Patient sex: M
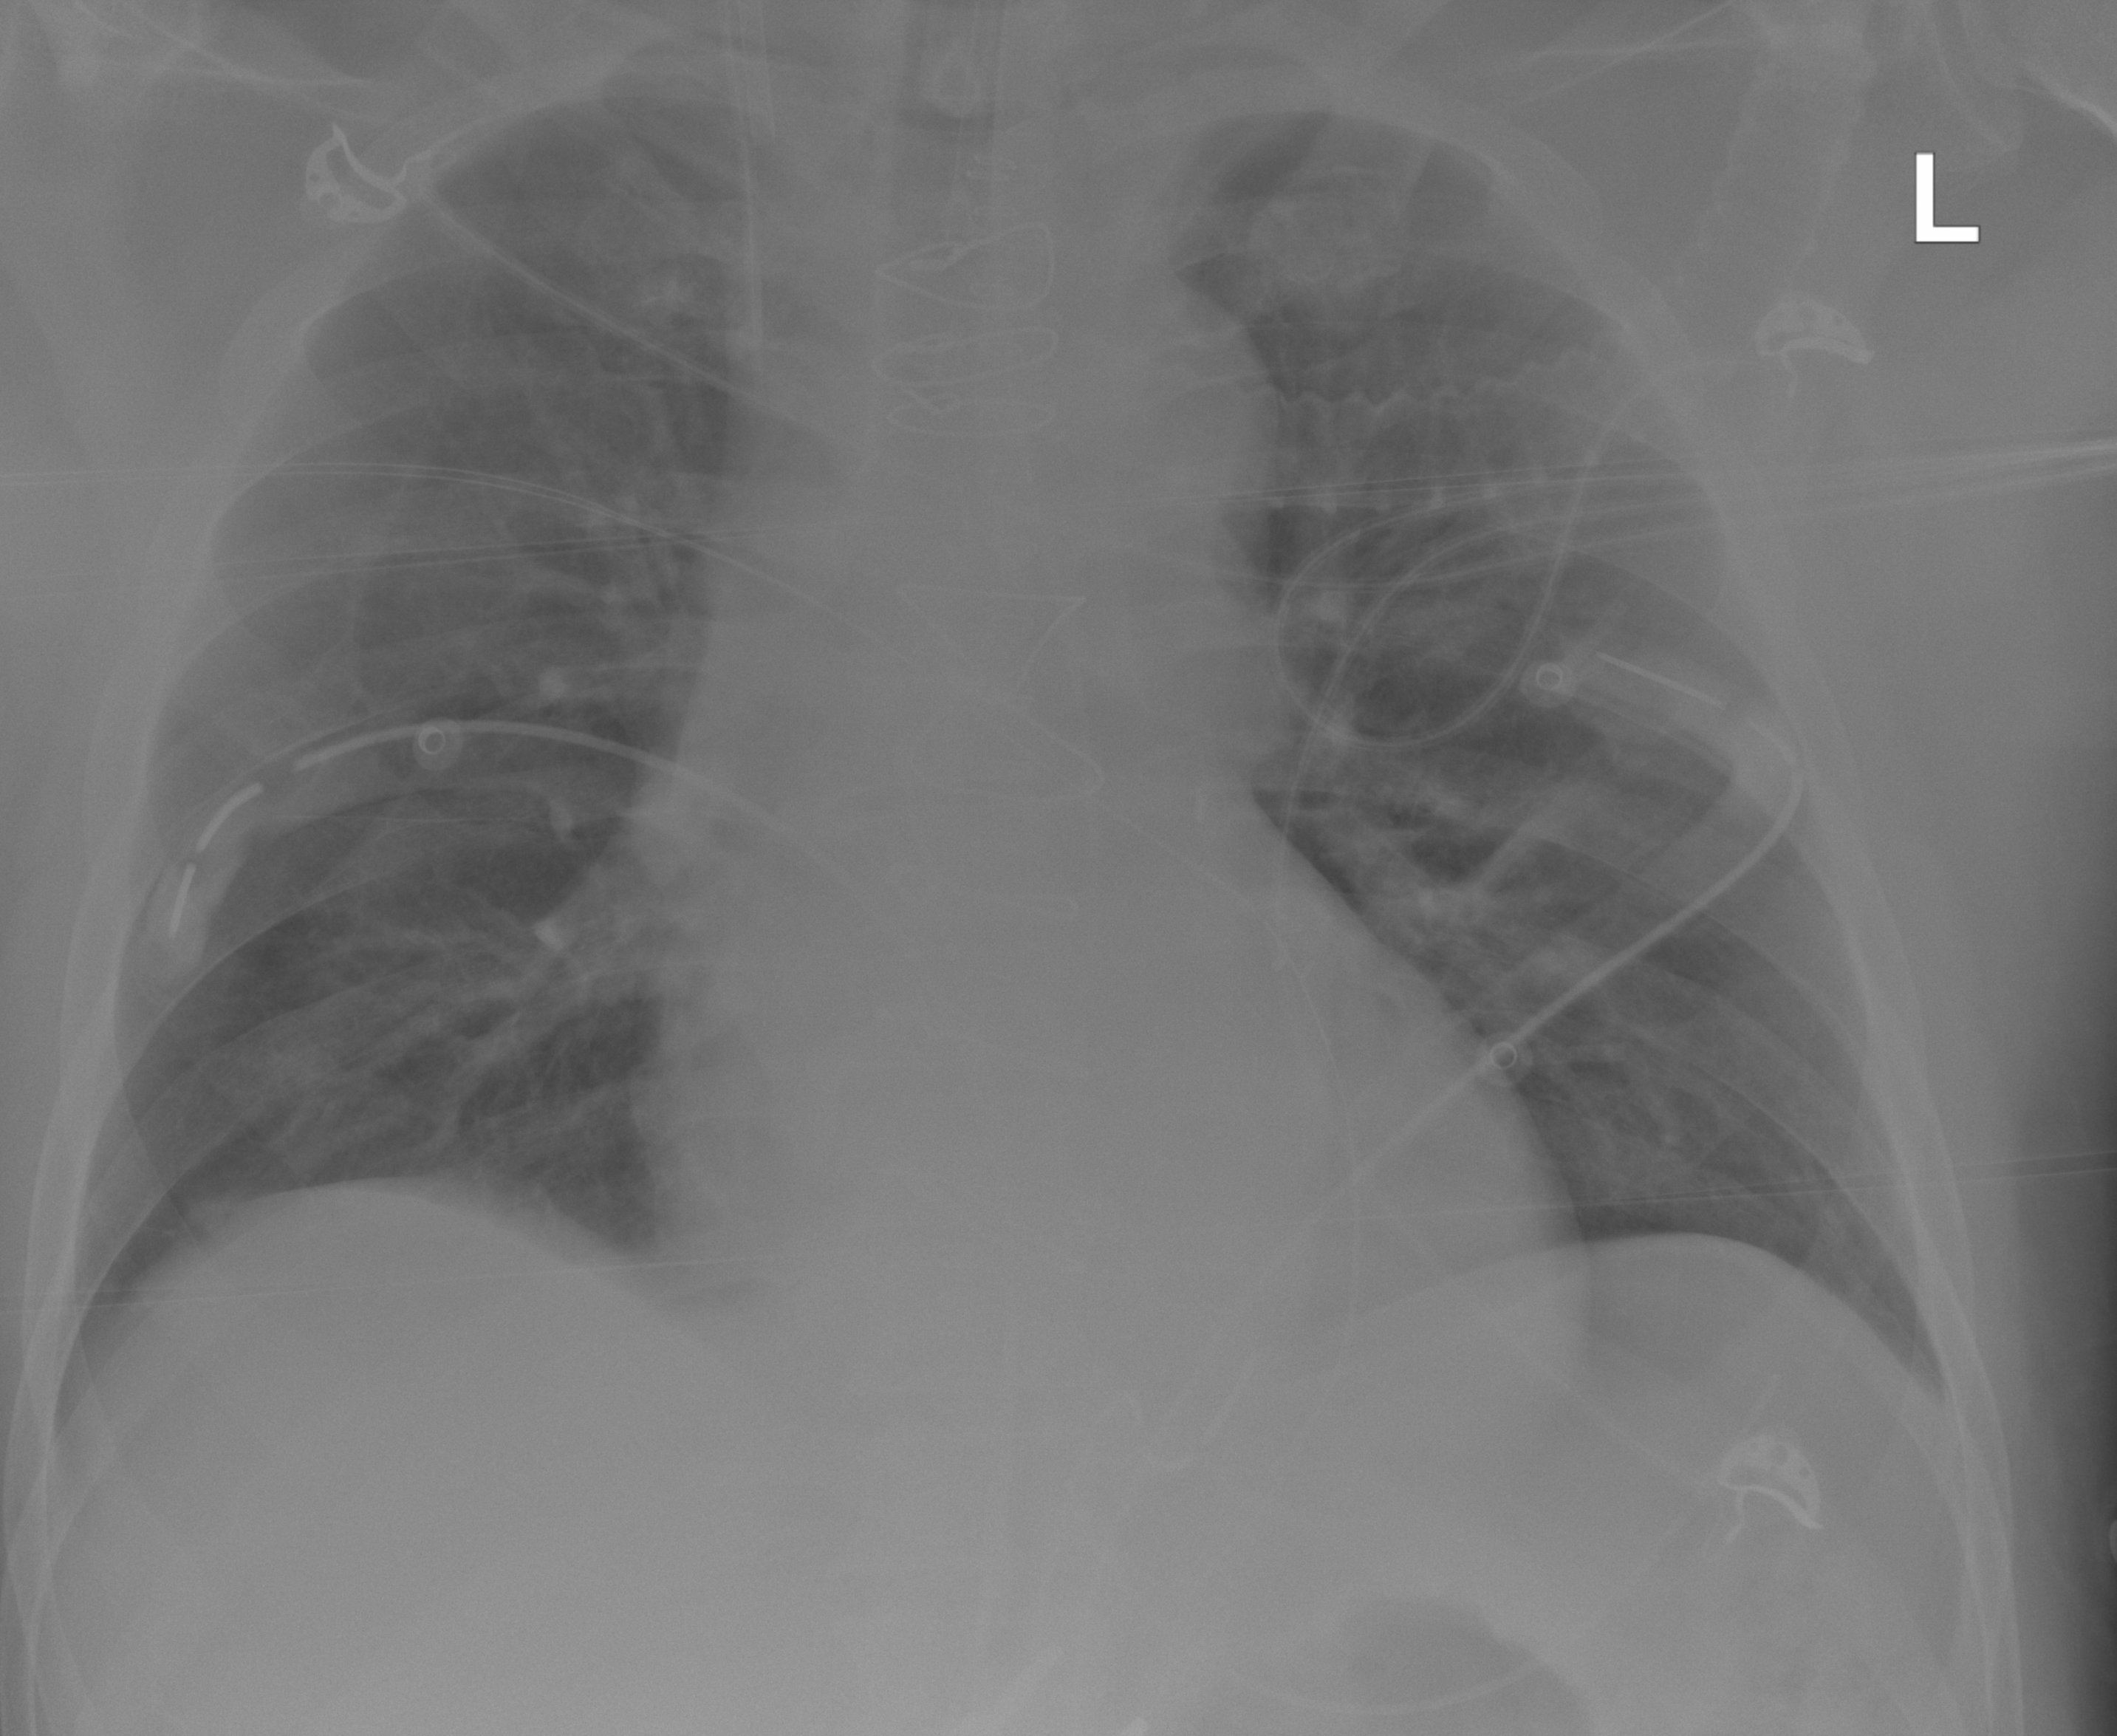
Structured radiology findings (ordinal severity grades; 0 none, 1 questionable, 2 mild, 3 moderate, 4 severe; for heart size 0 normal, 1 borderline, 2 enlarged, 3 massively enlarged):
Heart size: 2
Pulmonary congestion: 0
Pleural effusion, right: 0
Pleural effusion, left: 0
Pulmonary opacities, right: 0
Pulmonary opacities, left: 0
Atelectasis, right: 0
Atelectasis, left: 0